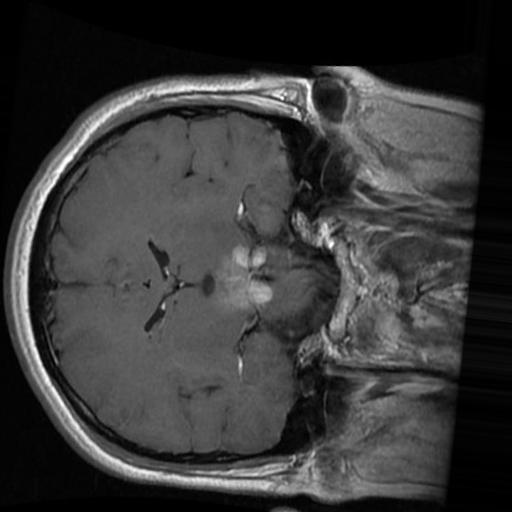
Label: brain_tumor